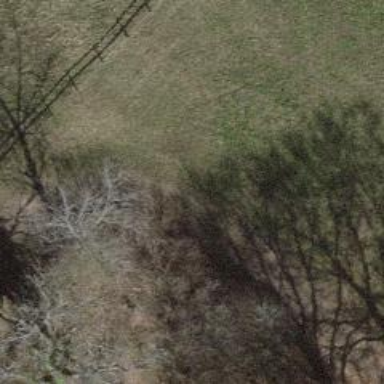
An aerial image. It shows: Brown bench in the vicinity.